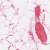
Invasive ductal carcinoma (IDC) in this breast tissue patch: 0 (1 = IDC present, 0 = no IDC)